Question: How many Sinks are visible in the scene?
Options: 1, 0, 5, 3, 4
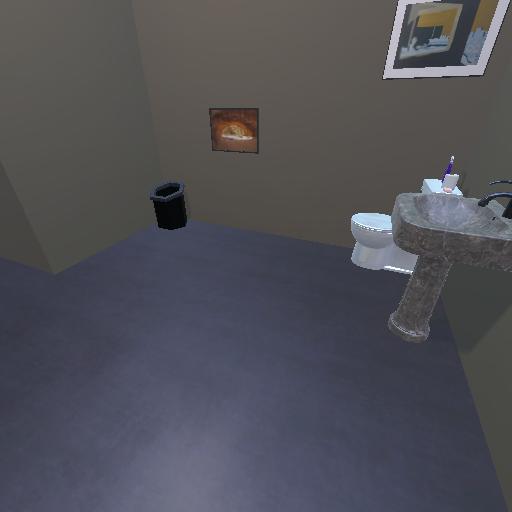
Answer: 1